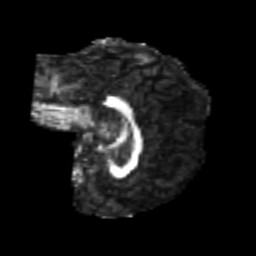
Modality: FA
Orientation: sagittal
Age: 25
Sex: female
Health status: healthy
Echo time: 0.074 s